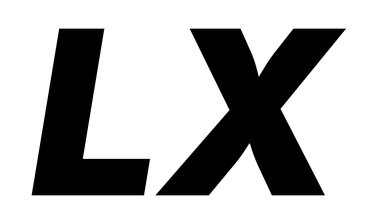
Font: Inter-Italic_Black_Italic